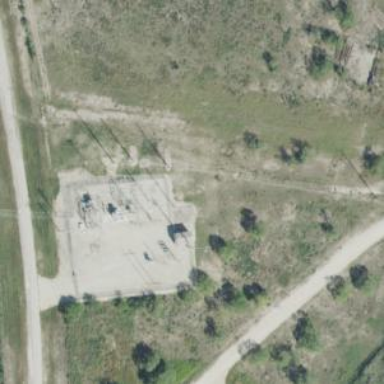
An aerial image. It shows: Distribution level power substation enclosed by fence.